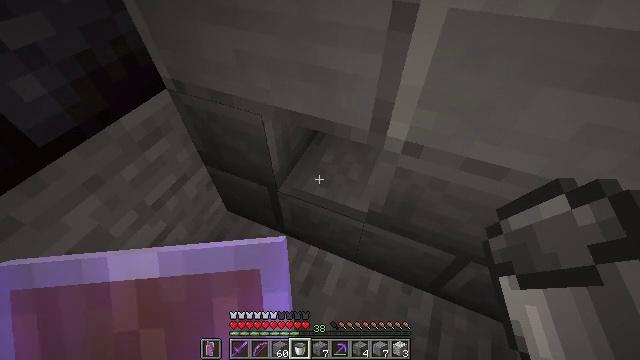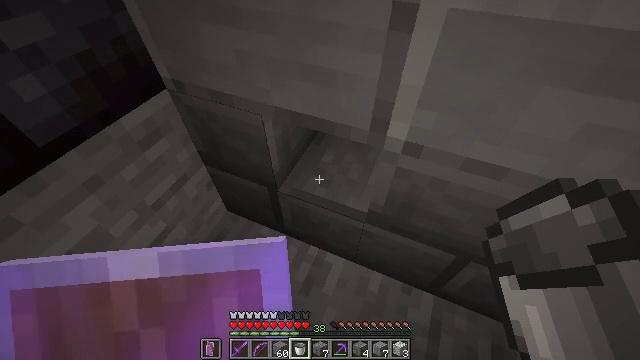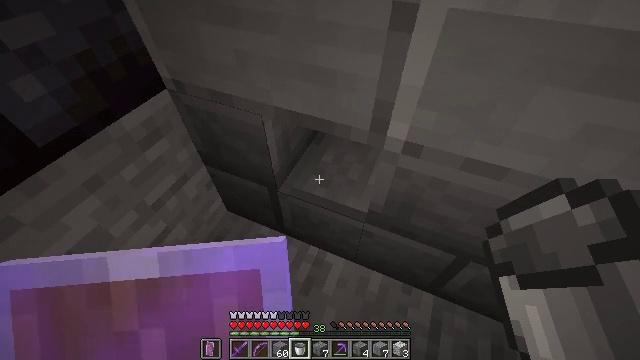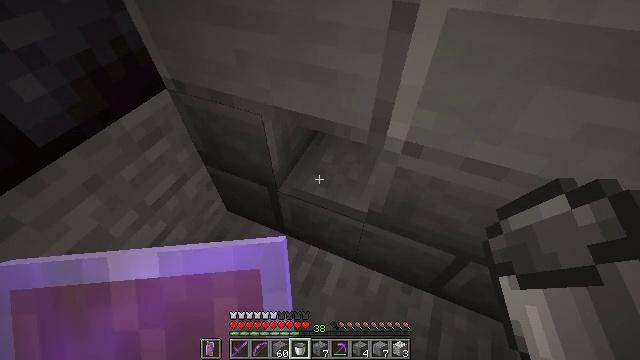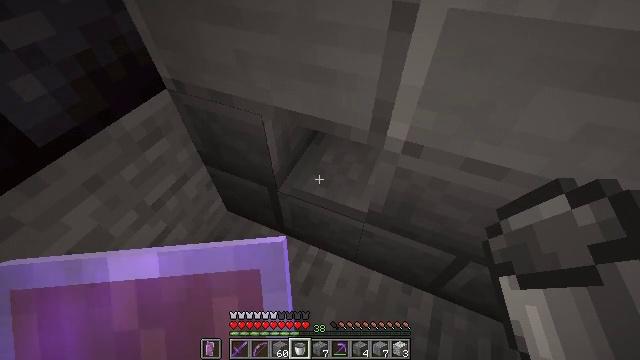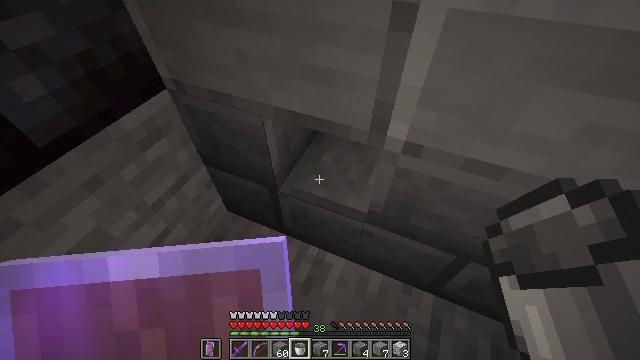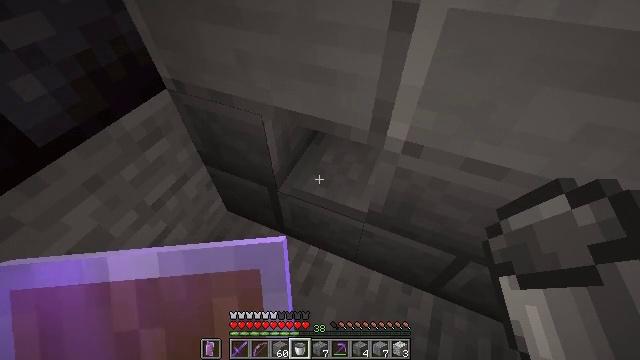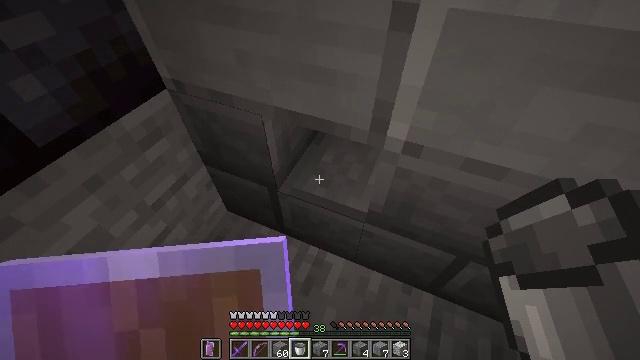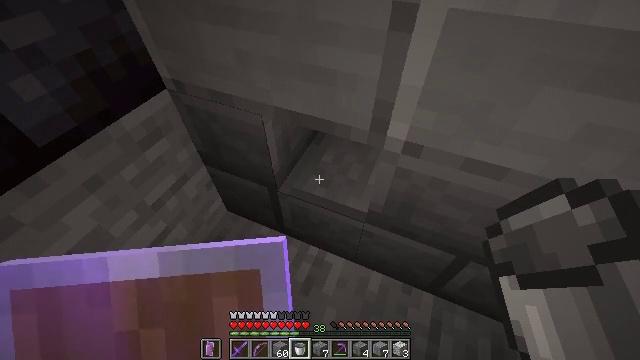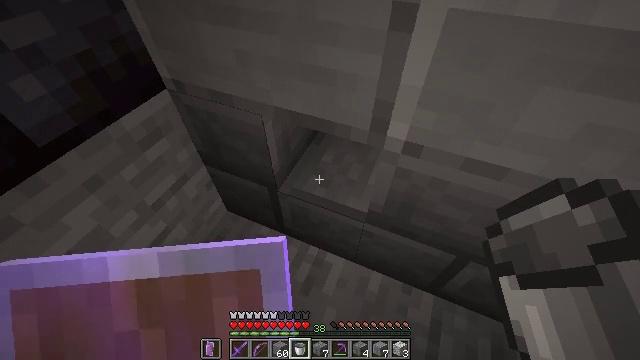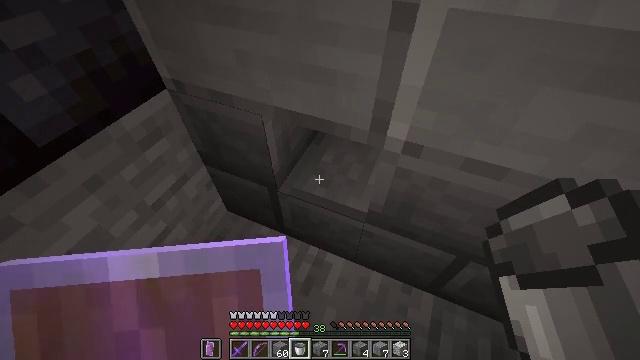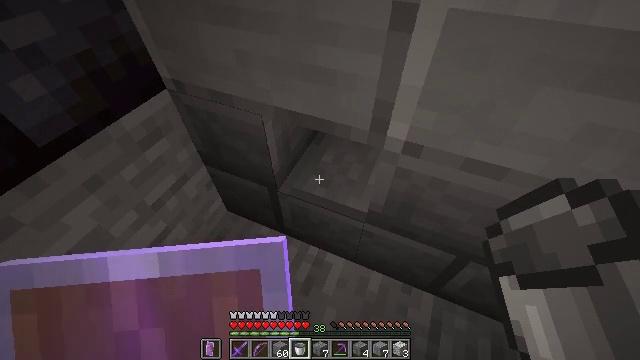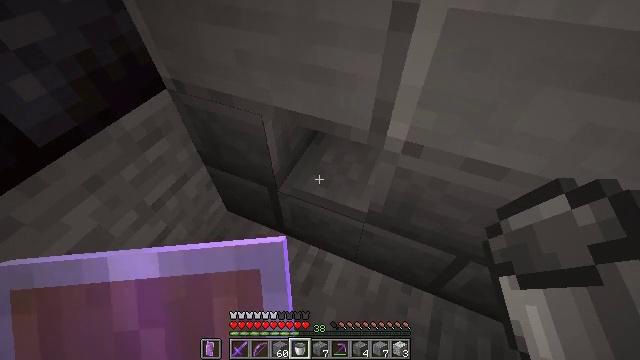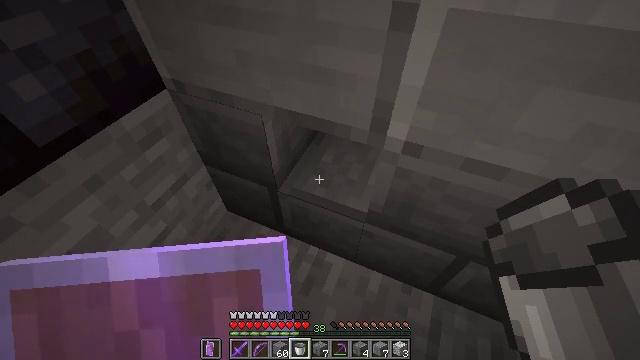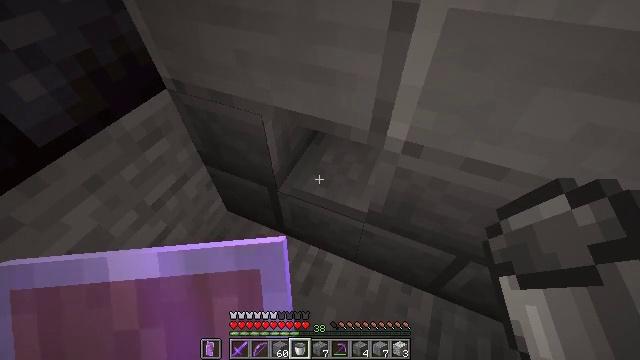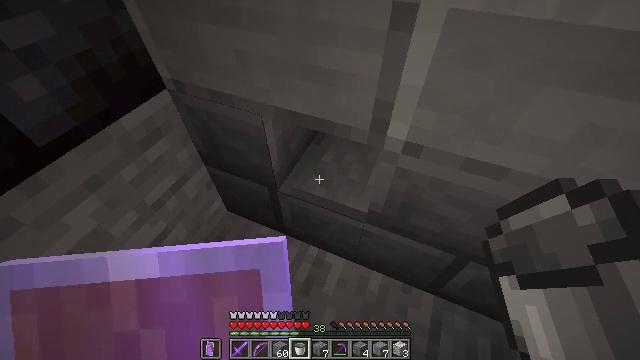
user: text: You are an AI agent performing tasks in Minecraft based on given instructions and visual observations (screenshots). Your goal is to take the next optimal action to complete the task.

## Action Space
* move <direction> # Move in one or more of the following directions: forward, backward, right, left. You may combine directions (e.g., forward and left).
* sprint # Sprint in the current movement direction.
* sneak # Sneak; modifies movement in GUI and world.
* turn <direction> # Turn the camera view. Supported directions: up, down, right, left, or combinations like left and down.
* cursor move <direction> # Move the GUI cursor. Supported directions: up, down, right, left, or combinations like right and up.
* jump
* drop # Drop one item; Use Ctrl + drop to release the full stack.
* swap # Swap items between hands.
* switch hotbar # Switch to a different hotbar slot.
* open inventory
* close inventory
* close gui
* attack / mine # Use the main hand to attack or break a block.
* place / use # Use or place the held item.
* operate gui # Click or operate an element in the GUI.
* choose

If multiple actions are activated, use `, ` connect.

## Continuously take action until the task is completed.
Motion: motion action
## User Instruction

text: Recycle the stone brick stairs from the structure.
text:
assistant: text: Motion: no_op
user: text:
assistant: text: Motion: no_op
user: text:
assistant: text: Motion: no_op
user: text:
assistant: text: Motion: no_op
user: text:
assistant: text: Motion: no_op
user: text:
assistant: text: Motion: no_op
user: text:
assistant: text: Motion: no_op
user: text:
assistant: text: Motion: no_op
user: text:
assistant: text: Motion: no_op
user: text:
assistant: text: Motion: no_op
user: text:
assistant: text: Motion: no_op
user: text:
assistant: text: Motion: no_op
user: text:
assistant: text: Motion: no_op
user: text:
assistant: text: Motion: no_op
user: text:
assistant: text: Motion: no_op
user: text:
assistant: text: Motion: no_op
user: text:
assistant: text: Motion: no_op
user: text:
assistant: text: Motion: no_op
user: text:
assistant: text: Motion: no_op
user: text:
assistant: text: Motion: no_op
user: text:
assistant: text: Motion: no_op
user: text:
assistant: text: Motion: no_op
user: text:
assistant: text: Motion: no_op
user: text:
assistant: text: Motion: no_op
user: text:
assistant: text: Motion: no_op
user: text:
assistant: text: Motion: no_op
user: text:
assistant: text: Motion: no_op
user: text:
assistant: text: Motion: no_op
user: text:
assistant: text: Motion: no_op
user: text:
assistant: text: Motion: no_op